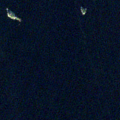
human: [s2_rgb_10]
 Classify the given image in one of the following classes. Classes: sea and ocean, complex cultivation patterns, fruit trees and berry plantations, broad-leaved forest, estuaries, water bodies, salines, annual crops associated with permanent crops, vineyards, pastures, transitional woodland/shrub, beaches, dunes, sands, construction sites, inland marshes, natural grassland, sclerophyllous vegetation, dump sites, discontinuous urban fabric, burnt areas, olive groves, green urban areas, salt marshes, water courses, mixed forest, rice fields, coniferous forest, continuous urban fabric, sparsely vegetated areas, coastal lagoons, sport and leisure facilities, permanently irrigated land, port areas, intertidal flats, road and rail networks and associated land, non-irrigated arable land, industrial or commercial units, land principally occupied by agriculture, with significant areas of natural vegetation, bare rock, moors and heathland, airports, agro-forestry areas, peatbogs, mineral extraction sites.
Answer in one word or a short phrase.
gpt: water bodies